Question: I'm having trouble trying to find a way to make my UI object (UISegmentedControl) touch responsive after a CABasicAnimation slide in and bounce. How can I pull this off?
I know the UI object is in the presentation tree after the move. But I really like the setTimingFunction feature CABasicAnimation provides and I just won't be able to get such a smooth bounce using UIView animation.

'''
CABasicAnimation *startAnimation = [CABasicAnimation animationWithKeyPath:@"transform.translation.y"];
[startAnimation setFromValue:[NSNumber numberWithFloat:0]];
[startAnimation setToValue:[NSNumber numberWithFloat:slidingUpValue]];
[startAnimation setDuration:1.0];
startAnimation.fillMode = kCAFillModeForwards;
startAnimation.removedOnCompletion = NO;
[startAnimation setTimingFunction:[CAMediaTimingFunction functionWithControlPoints:0.0 :0.0 :0.3 :1.8]];
[[gameTypeControl layer] addAnimation:startAnimation forKey:nil];
'''
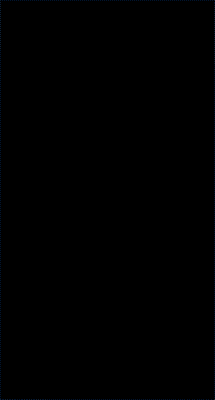
Answer: # What went wrong
The problem is these two lines of code and not understanding the side effects of using them:
'''
startAnimation.fillMode = kCAFillModeForwards;
startAnimation.removedOnCompletion = NO;
'''
The first line configures the animation to keep showing the end value after the animation has completed (you can see a visualization of fillMode and the other timing related properties in <URL>.
The second line configures the animation to stay attached to the layer after it finishes.
This sounds just fine at first, but is missing an essential part of Core Animation: . The <URL>":
> The data and state information of a layer object is decoupled from the visual presentation of that layer's content onscreen.
Animations happen on a separate layer called the presentation layer which is what you see on screen. If you print out the values of the animated property during the animation they don't change at all.
During the animation you have a difference between the presentation and the model but the animation is probably short and that difference will go away as soon as the animation finishes, so it doesn't really matter... unless the animation doesn't go away. Then the difference has persisted and now you have to deal with having out-of-sync data in two places.
# How not to solve this issue
One could say that everything good, it's just that hit testing is wrong. Let's patch hit testing! Change the hit testing to use the segment control's layer's presentation layer and hit testing will work. Great, right? This would be like putting one plaster on top of another instead of solving the problem at its origin.
# How to get rid of the side effects
It's really simple: don't use those lines and remove animations when they are finished. One might say that this technique (not removing an animation) has been used by Apple in slides and sample code so it's what Apple recommends, but there is a subtle detail that is easily missed:
When Apple introduced Core Animation at WWDC 2007 they used this technique to animate (for example, fading out). Quote below is from Session 211 - Adding Core Animation to Your Application:
> - 'fillMode = forwards, removedOnCompletion = NO'-
In this case it's perfectly fine to not remove the animation since it could cause the layer to jump back to it's original size, opacity, etc. for one frame before being removed from the layer hierarchy. As they said in the above slide: the "animation delegate can remove the layer" (that is: do the clean up).
In other cases no one does the clean up and you are left with the mess of having out of sync data in two places (as mentioned above).
## The solution is a different approach to the animation
When building animations, I try to think of like this:
> If your animation mysteriously went away, the model value should be the expected end state.
Applied to your example, the segmented control is moving towards it's final position to stop there and stay there. In that case the actual position of the segmented control should be the end position. The application should work even if the animation isn't there.
So what about the animation? Instead of animating from 0 offset to some offset, you reverse that and animate from some negative offset to 0 offset.
'''
CABasicAnimation *startAnimation = [CABasicAnimation animationWithKeyPath:@"transform.translation.y"];
[startAnimation setFromValue:@(-slidingUpValue)]]; // these two changed
[startAnimation setToValue:@(0.0)]; // places with each other
[startAnimation setDuration:1.0];
// no fill mode
// animation is removed on completion
[startAnimation setTimingFunction:[CAMediaTimingFunction functionWithControlPoints:0.0 :0.0 :0.3 :1.8]];
[[gameTypeControl layer] addAnimation:startAnimation forKey:@"Move in game type control from bottom"]; // I like adding descriptive keys for easier debugging
'''